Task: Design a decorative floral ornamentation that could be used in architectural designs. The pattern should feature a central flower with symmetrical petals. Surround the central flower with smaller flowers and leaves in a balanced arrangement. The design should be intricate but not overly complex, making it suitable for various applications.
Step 1842:
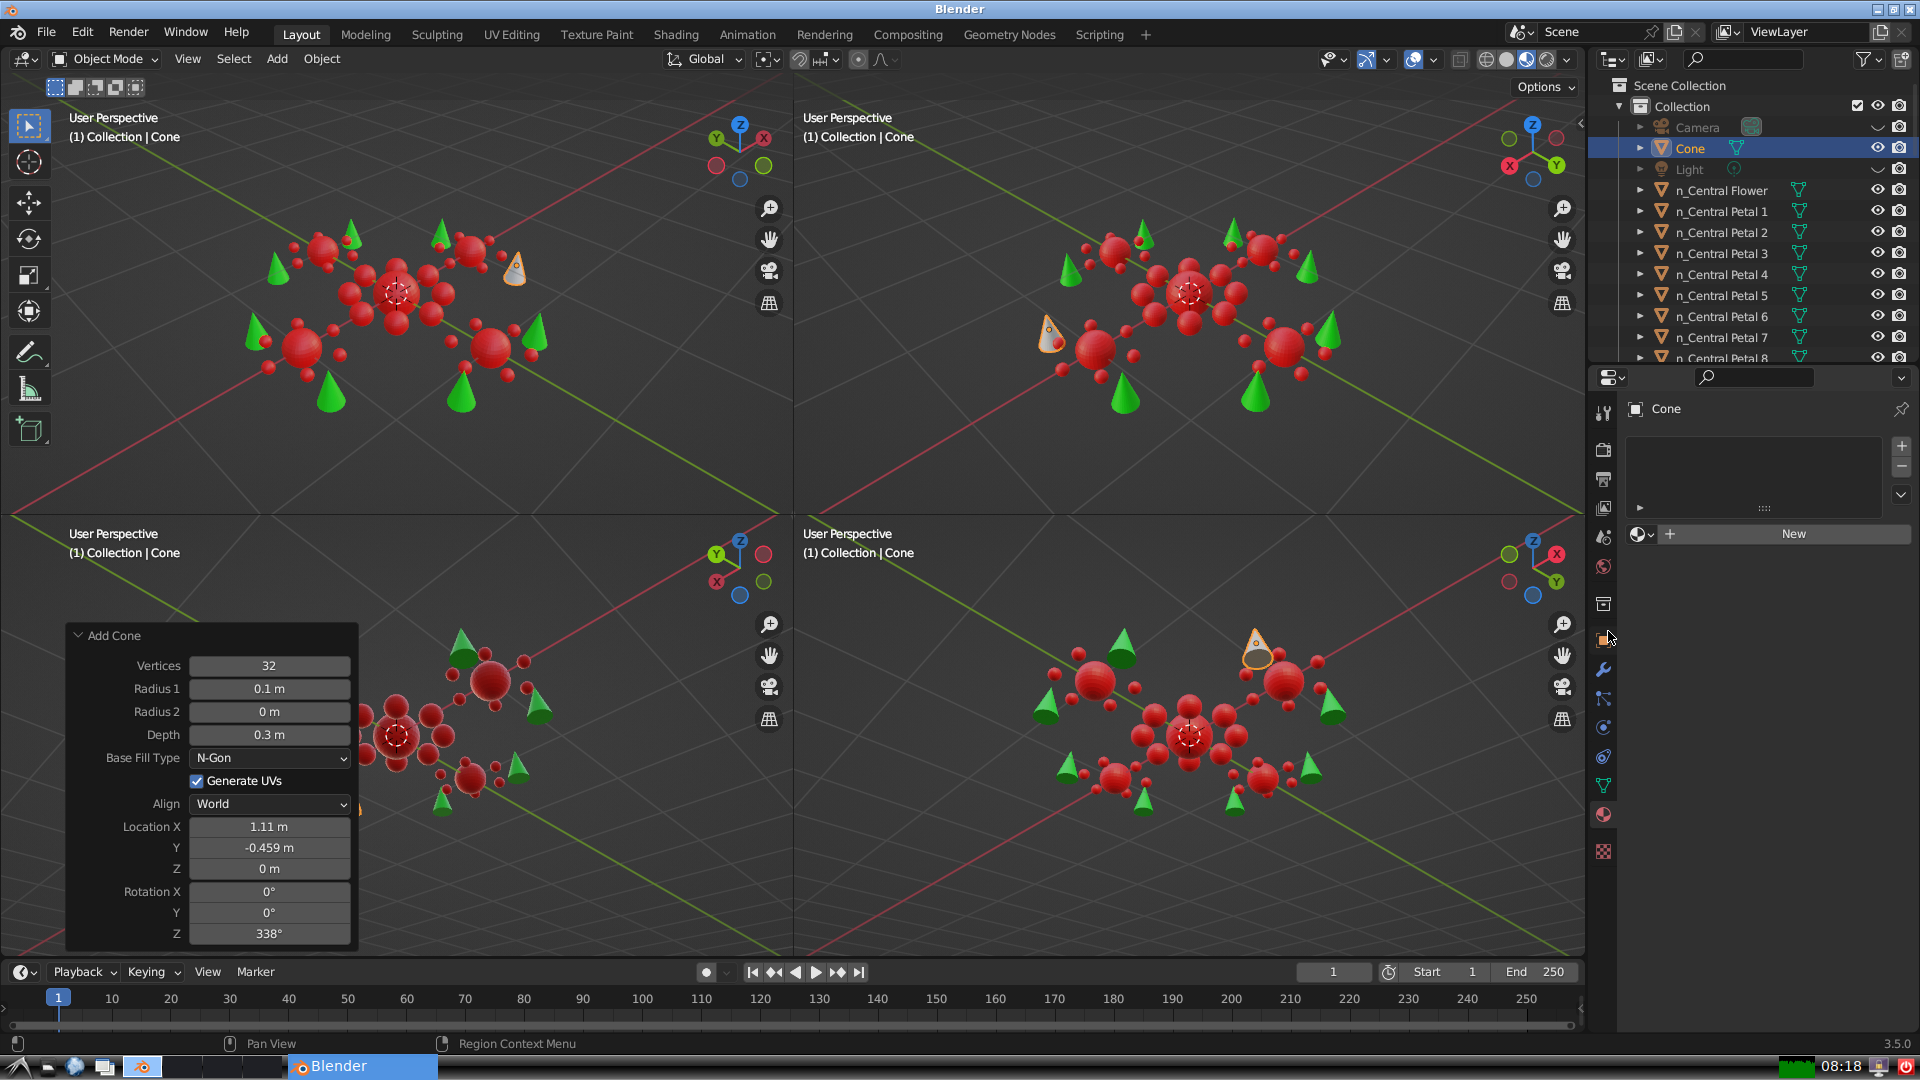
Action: click: no